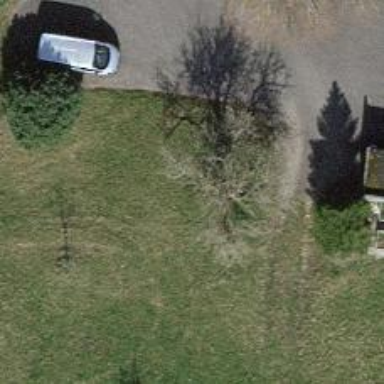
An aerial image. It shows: Single tag "natural: tree."